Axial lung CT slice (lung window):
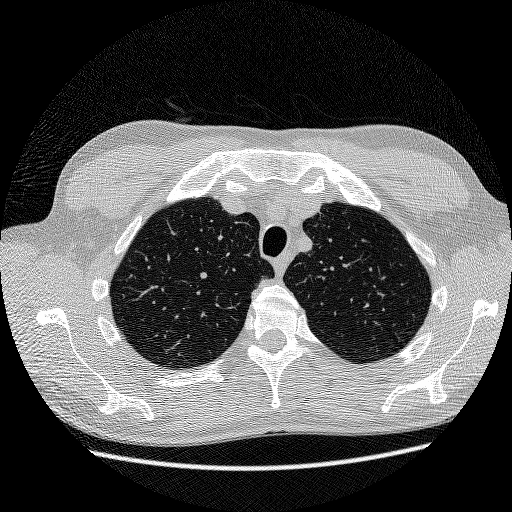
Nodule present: no